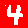
Digit: 4